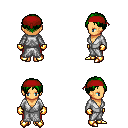
a pixel art fantasy rpg character, female body template, human, tanned skin, white robe, red pants, green parted hairstyle, red bandana, gold gloves, gold boots, four views (front, back, left, right), 2x2 character sprite sheet, small pixel art, hard edges, no anti-aliasing